Field crop: tomato
Growth stage: 1
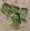
Species: solanum